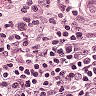
Metastatic tissue present: yes